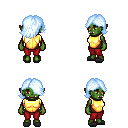
a pixel art fantasy rpg character, female body template, orc, green skin, gold chest armor, red pants, white cyan swoop hairstyle, gray slippers, four views (front, back, left, right), 2x2 character sprite sheet, small pixel art, hard edges, no anti-aliasing